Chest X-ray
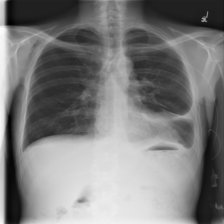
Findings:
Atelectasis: negative
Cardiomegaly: negative
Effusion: negative
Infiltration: negative
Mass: negative
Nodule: negative
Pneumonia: negative
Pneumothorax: negative
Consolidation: negative
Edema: negative
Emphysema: positive
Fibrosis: negative
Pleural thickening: negative
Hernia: negative